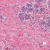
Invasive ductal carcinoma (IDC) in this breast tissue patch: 0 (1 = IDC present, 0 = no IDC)